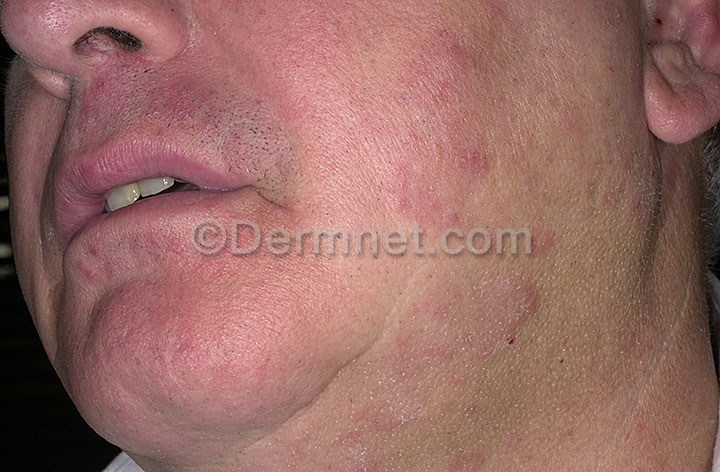
Disease: Tinea Ringworm Candidiasis and other Fungal Infections